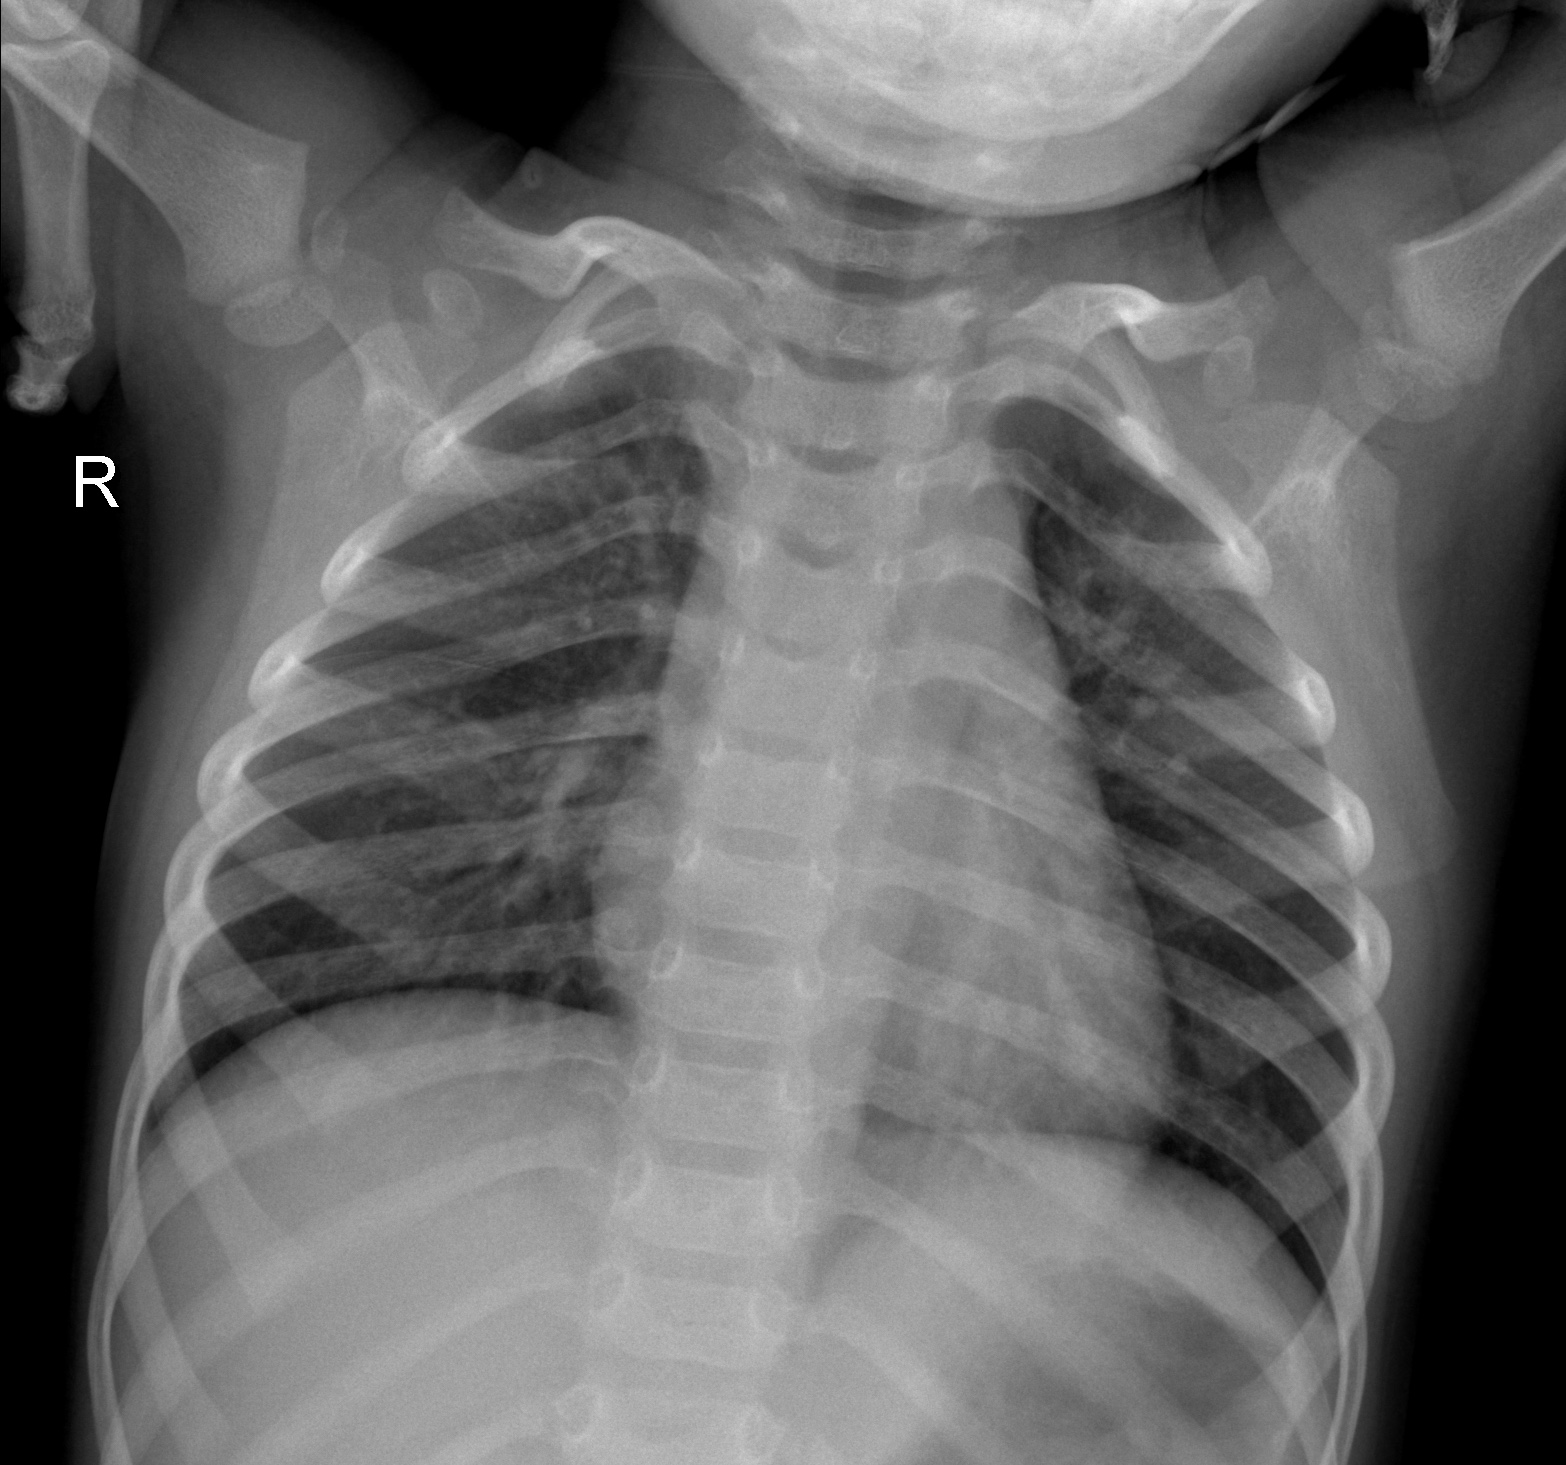
Diagnosis: NORMAL